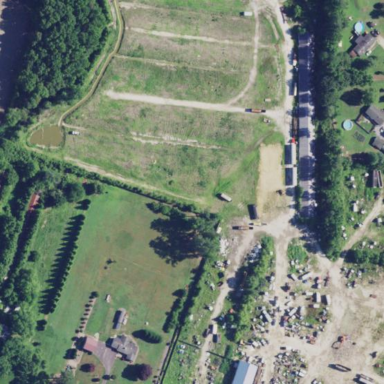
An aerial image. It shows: Scrap yard situated in industrial area.